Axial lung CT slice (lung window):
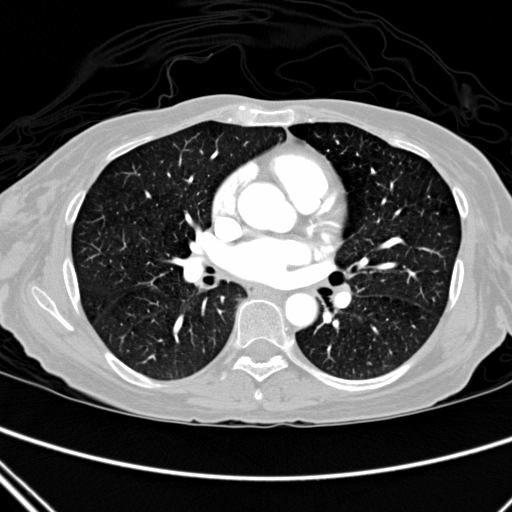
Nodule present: no